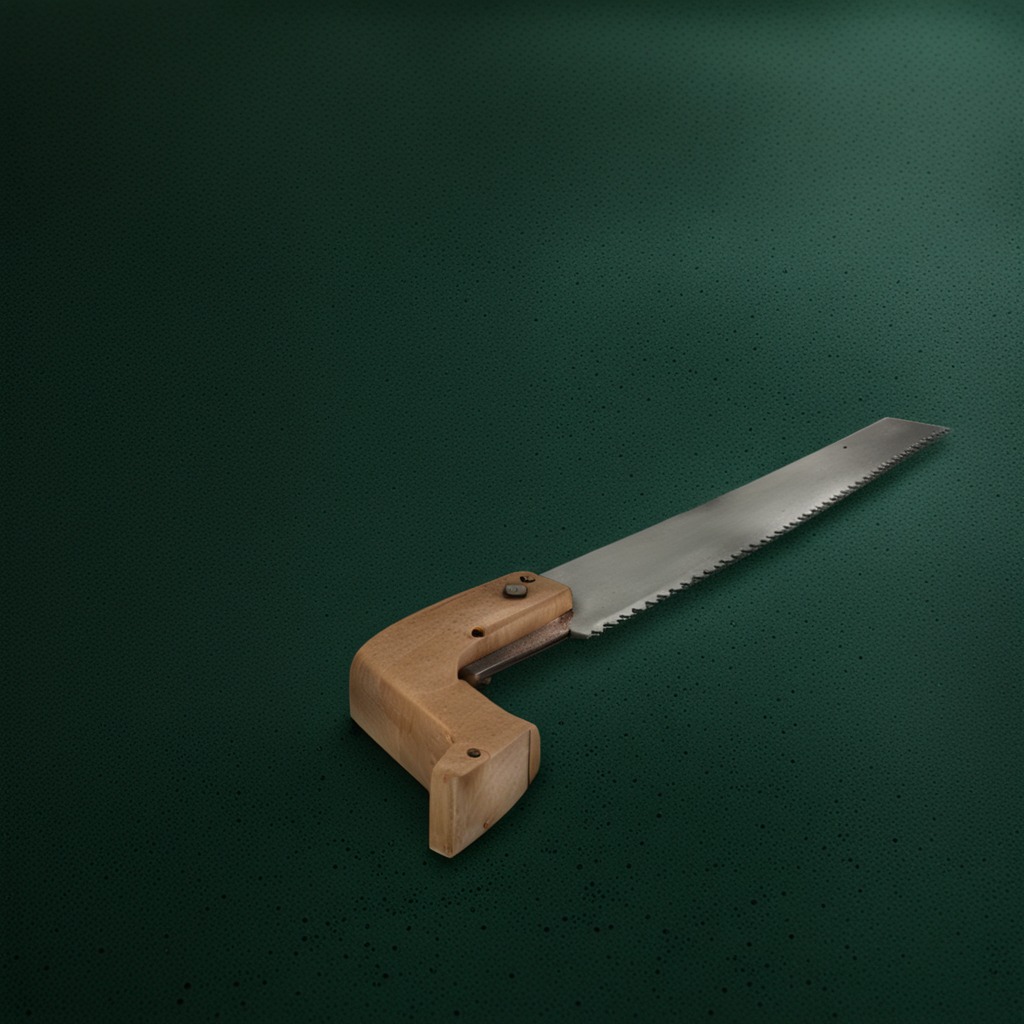
A metal saw lying on a clean granite tabletop